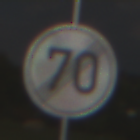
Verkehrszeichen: EndeGeschwindigkeit70
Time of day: MorningAfternoon
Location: Outdoor (Nature)
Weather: PartlyCloudy
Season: NotSpecified
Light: Natural